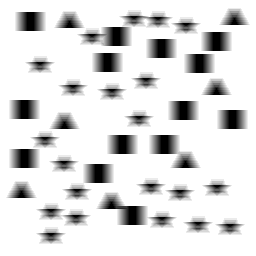
Squares: 14
Triangles: 7
Stars: 21
Total shapes: 42